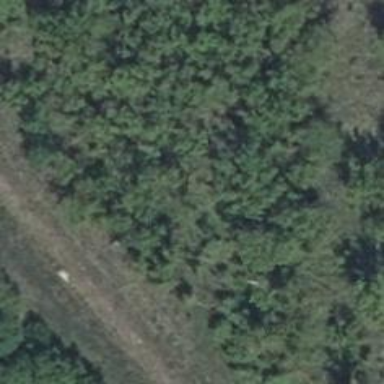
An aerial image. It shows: Hunting stand.